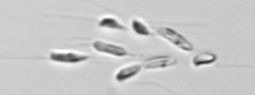
Label: Dinobryon